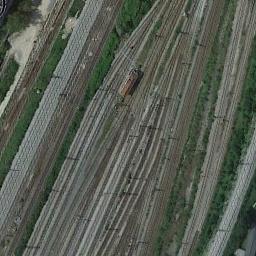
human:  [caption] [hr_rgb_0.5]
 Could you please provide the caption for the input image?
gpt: These railways have no trains on the railways and a makeshift house is between the railways .

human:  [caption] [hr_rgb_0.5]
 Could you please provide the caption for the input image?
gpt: The railway is next to lines of trees .

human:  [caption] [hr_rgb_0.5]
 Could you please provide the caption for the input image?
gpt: There are trees and cars on both sides of the railway .

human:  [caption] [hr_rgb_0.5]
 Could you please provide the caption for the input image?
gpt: Many trees are beside the railway .

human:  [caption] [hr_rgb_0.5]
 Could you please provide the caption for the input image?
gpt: There are some green meadows beside the railway .